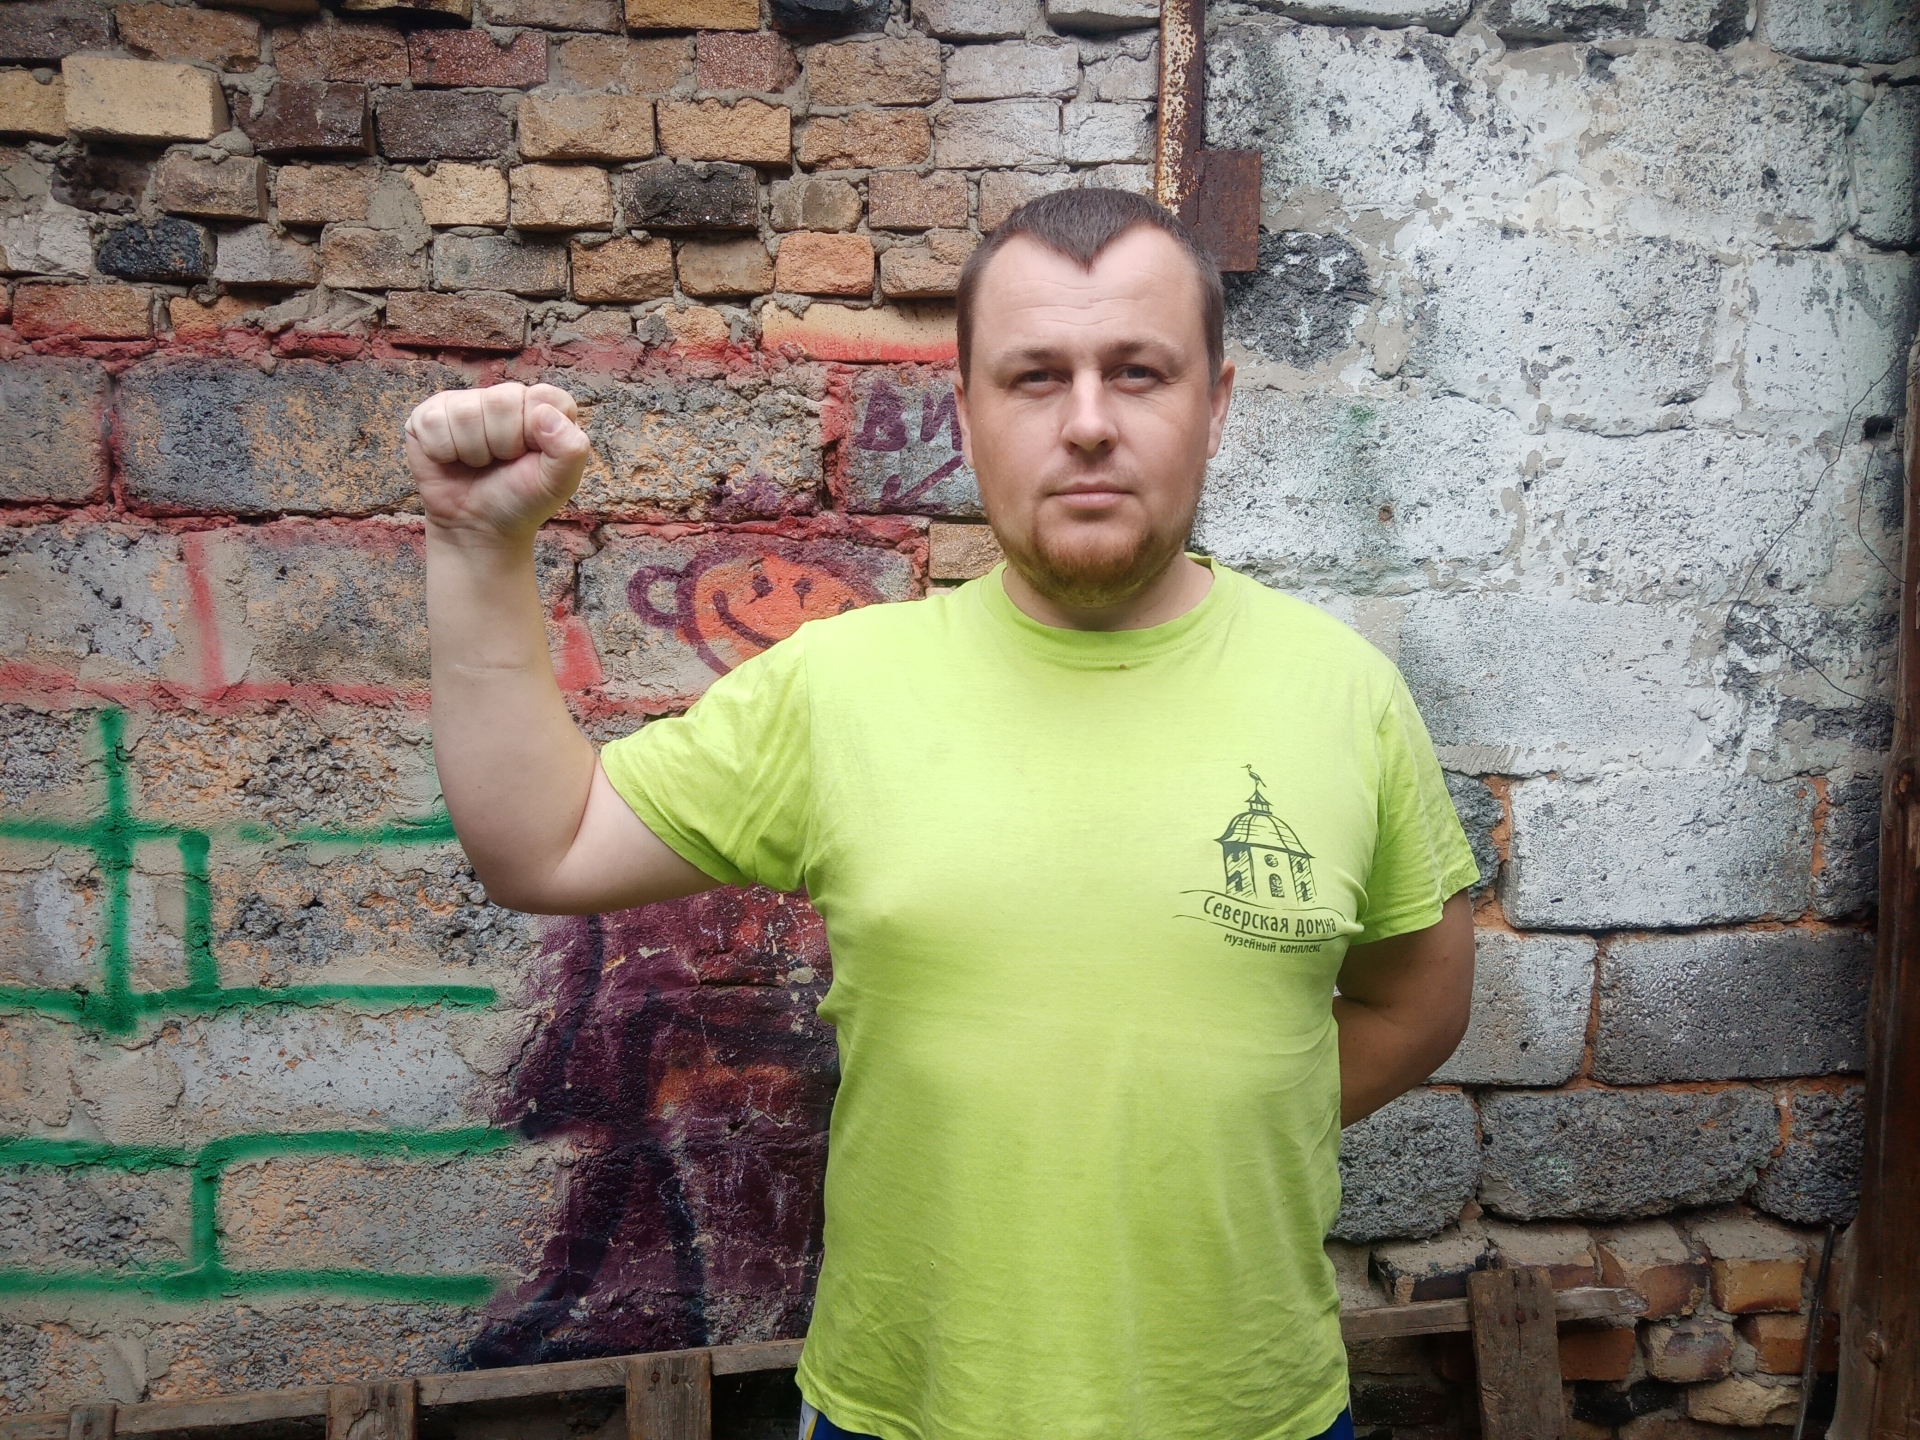
Label: clear